Question: I am trying to scale my violin plot by count, but the three final violins, which are based on three data points each, are vastly bigger than the first three, which are based on many more.
My code is as follows:
'''
fig = plt.figure(figsize=(20,10))
grid = plt.GridSpec(1, 1, wspace=0.15, hspace=0)
plotol= fig.add_subplot(grid[0,0])
olivine = sns.violinplot(x=olivinedata.Sample, y=olivinedata.FoContent, scale='count', hue=olivinedata.RimCore, order=["85B", "95B", "98", "LZa* (Tranquil)", "LZa* (Banded)", "LZb* ", "LZa", "LZb", "LZc"], ax=plotol)
plotol.set_xticklabels(plotol.get_xticklabels(),
rotation=20, fontsize = 15,
horizontalalignment='right')
plotol.set_yticklabels(plotol.get_yticks(), size=15)
plotol.set_xlabel("Sample",size = 24,alpha=0.7)
plotol.set_ylabel("Fo# (mol. %)",size = 24,alpha=0.7)
plt.setp(plotol.get_legend().get_texts(), fontsize='22')
plotol.legend(title="Measurement Type")
'''
I am also getting a warning message
which results from inclusion of the line:
'''
plotol.set_yticklabels(plotol.get_yticks(), size=15)
'''
and I have no idea why. Any help is appreciated!

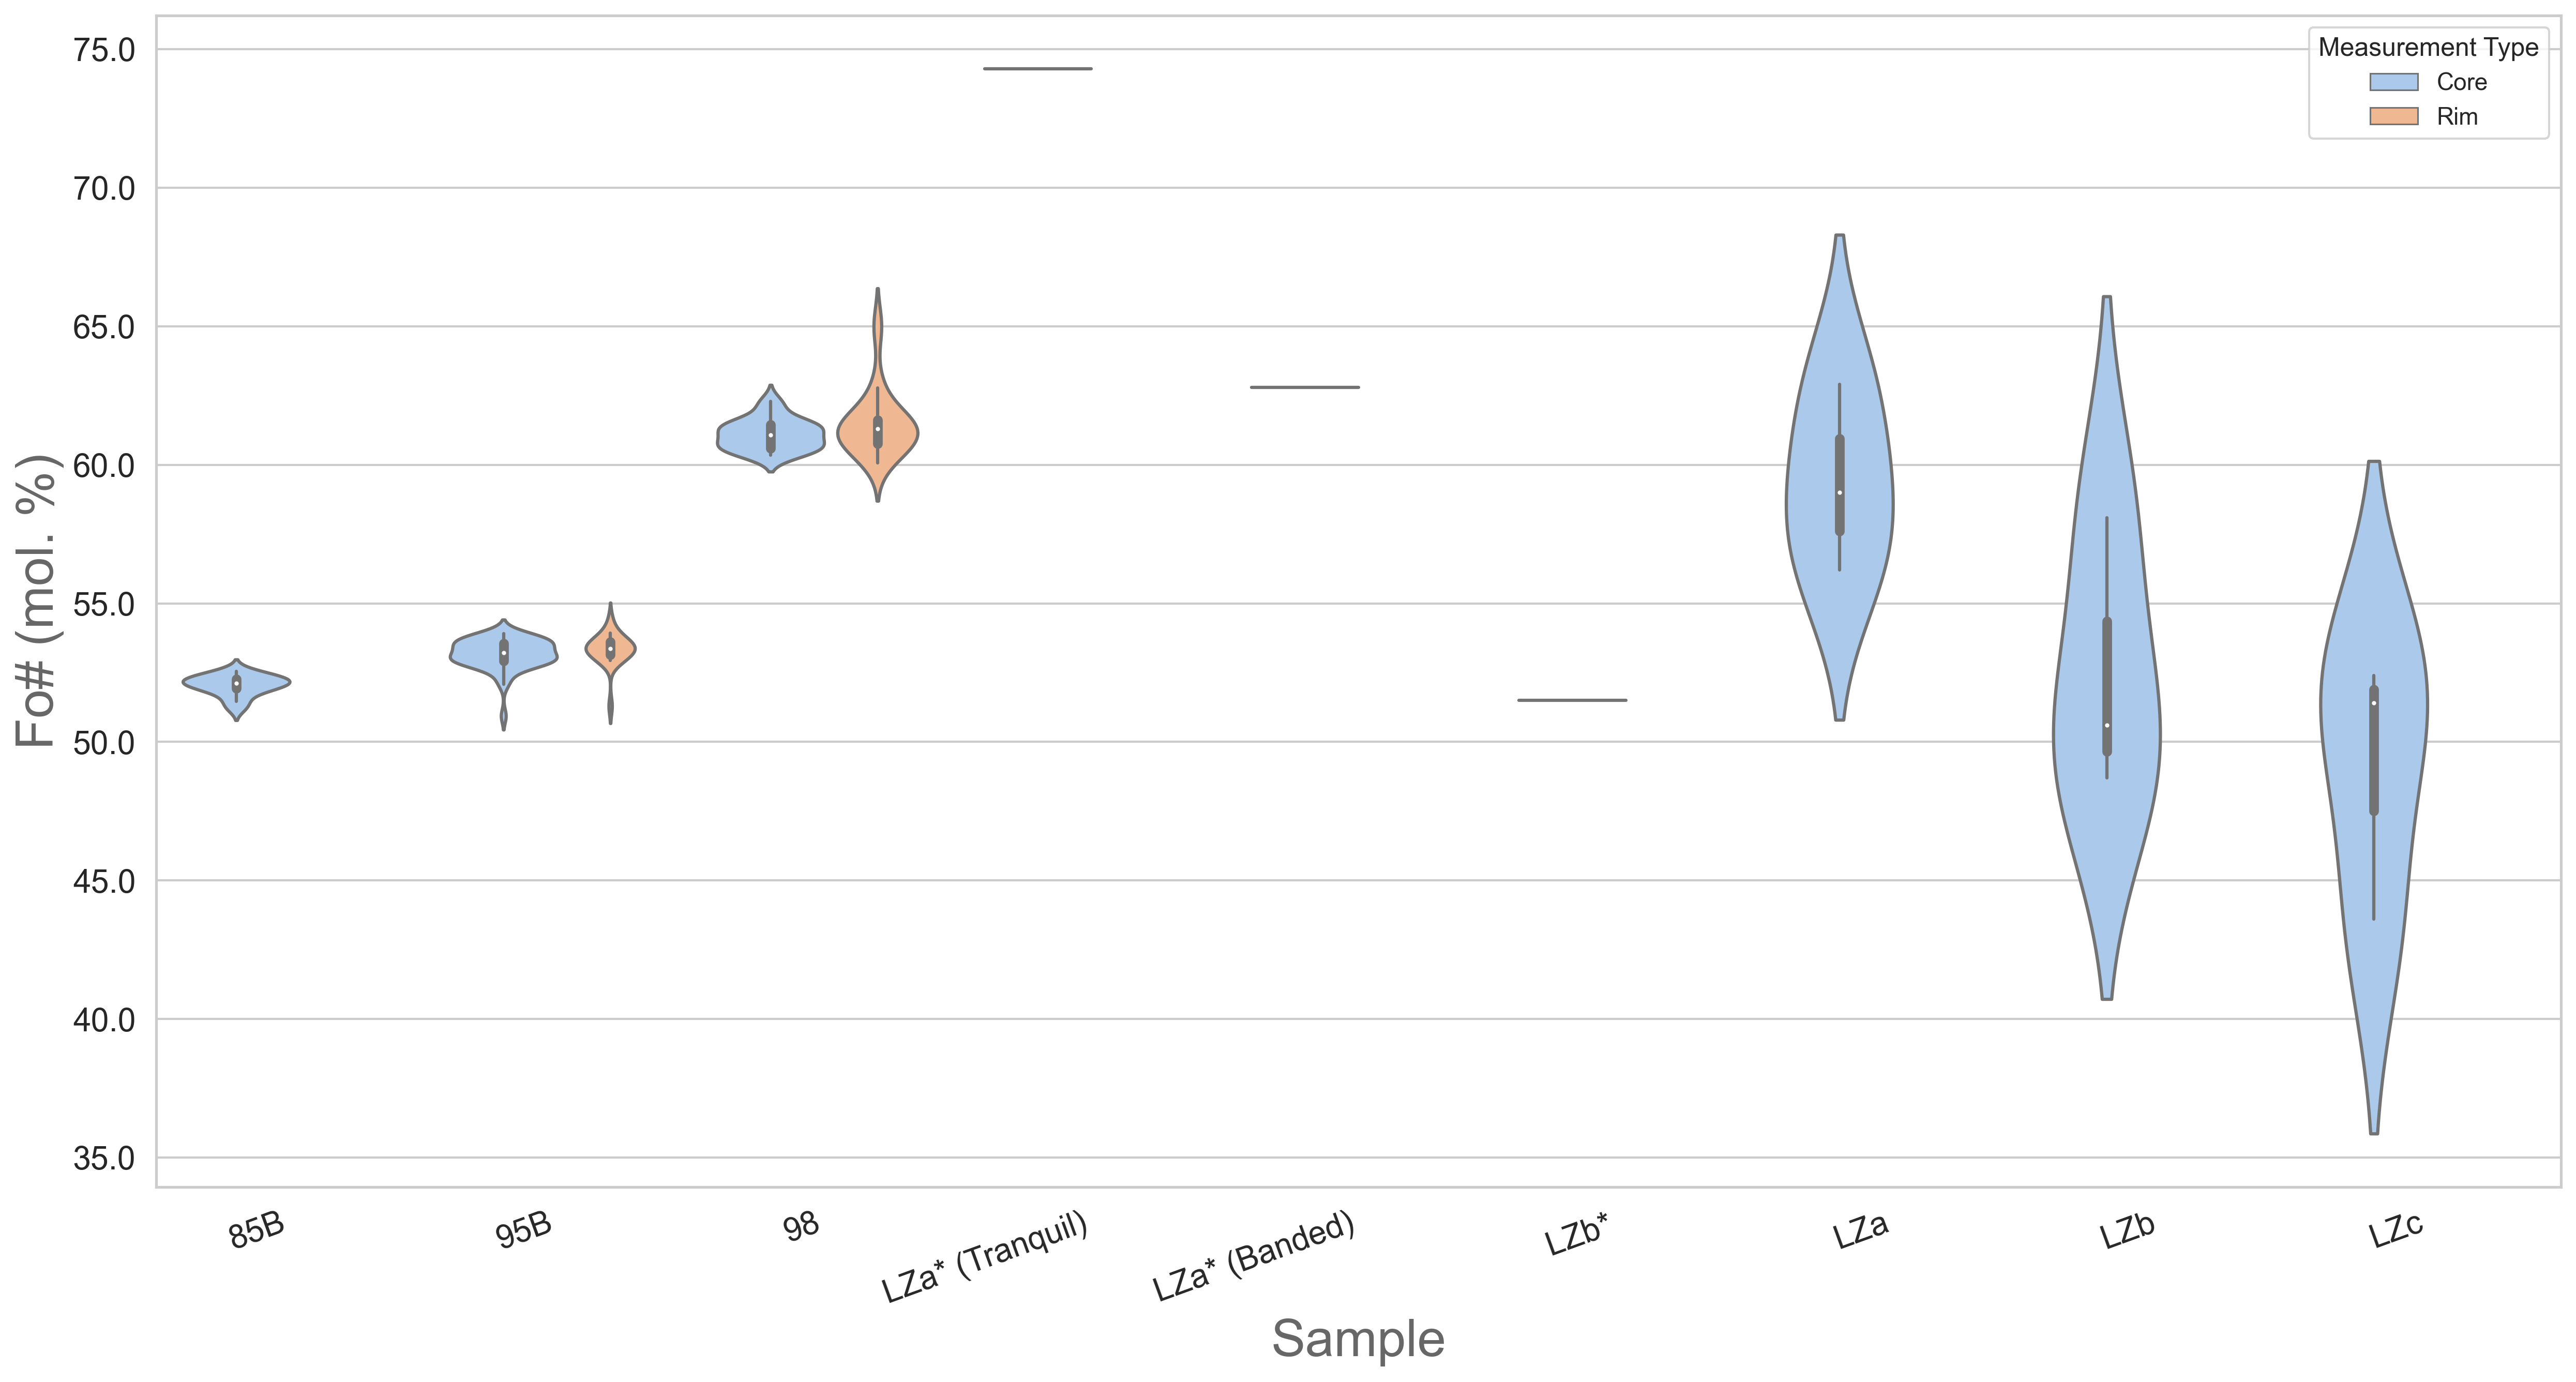
Answer: You probably want 'scale_hue=False', otherwise the scaling acts per x category.
Here is a comparison of the 'scale' options, with and without 'scale_hue':
'''
import matplotlib.pyplot as plt
import pandas as pd
import numpy as np
import seaborn as sns
df1 = pd.DataFrame({'sample': np.repeat([*'ABC'], 20),
'hue': np.repeat([*'BBRBRB'], 10),
'val': np.random.uniform(10, 20, 60)})
df2 = pd.DataFrame({'sample': np.repeat([*'XYZ'], 3),
'hue': np.repeat([*'BBB'], 3),
'val': np.random.uniform(10, 20, 9)})
fig, axes = plt.subplots(nrows=2, ncols=3, figsize=(24, 8))
for row, scale_hue in zip([0, 1], [True, False]):
for ax, scale in zip(axes[row, :], ['area', 'count', 'width']):
sns.violinplot(data=pd.concat([df1, df2]), x='sample', y='val', hue='hue',
scale=scale, scale_hue=scale_hue, ax=ax)
ax.set_title(f"scale='{scale}', scale_hue={scale_hue}", size=16)
plt.tight_layout()
plt.show()
'''
<URL>